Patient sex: M
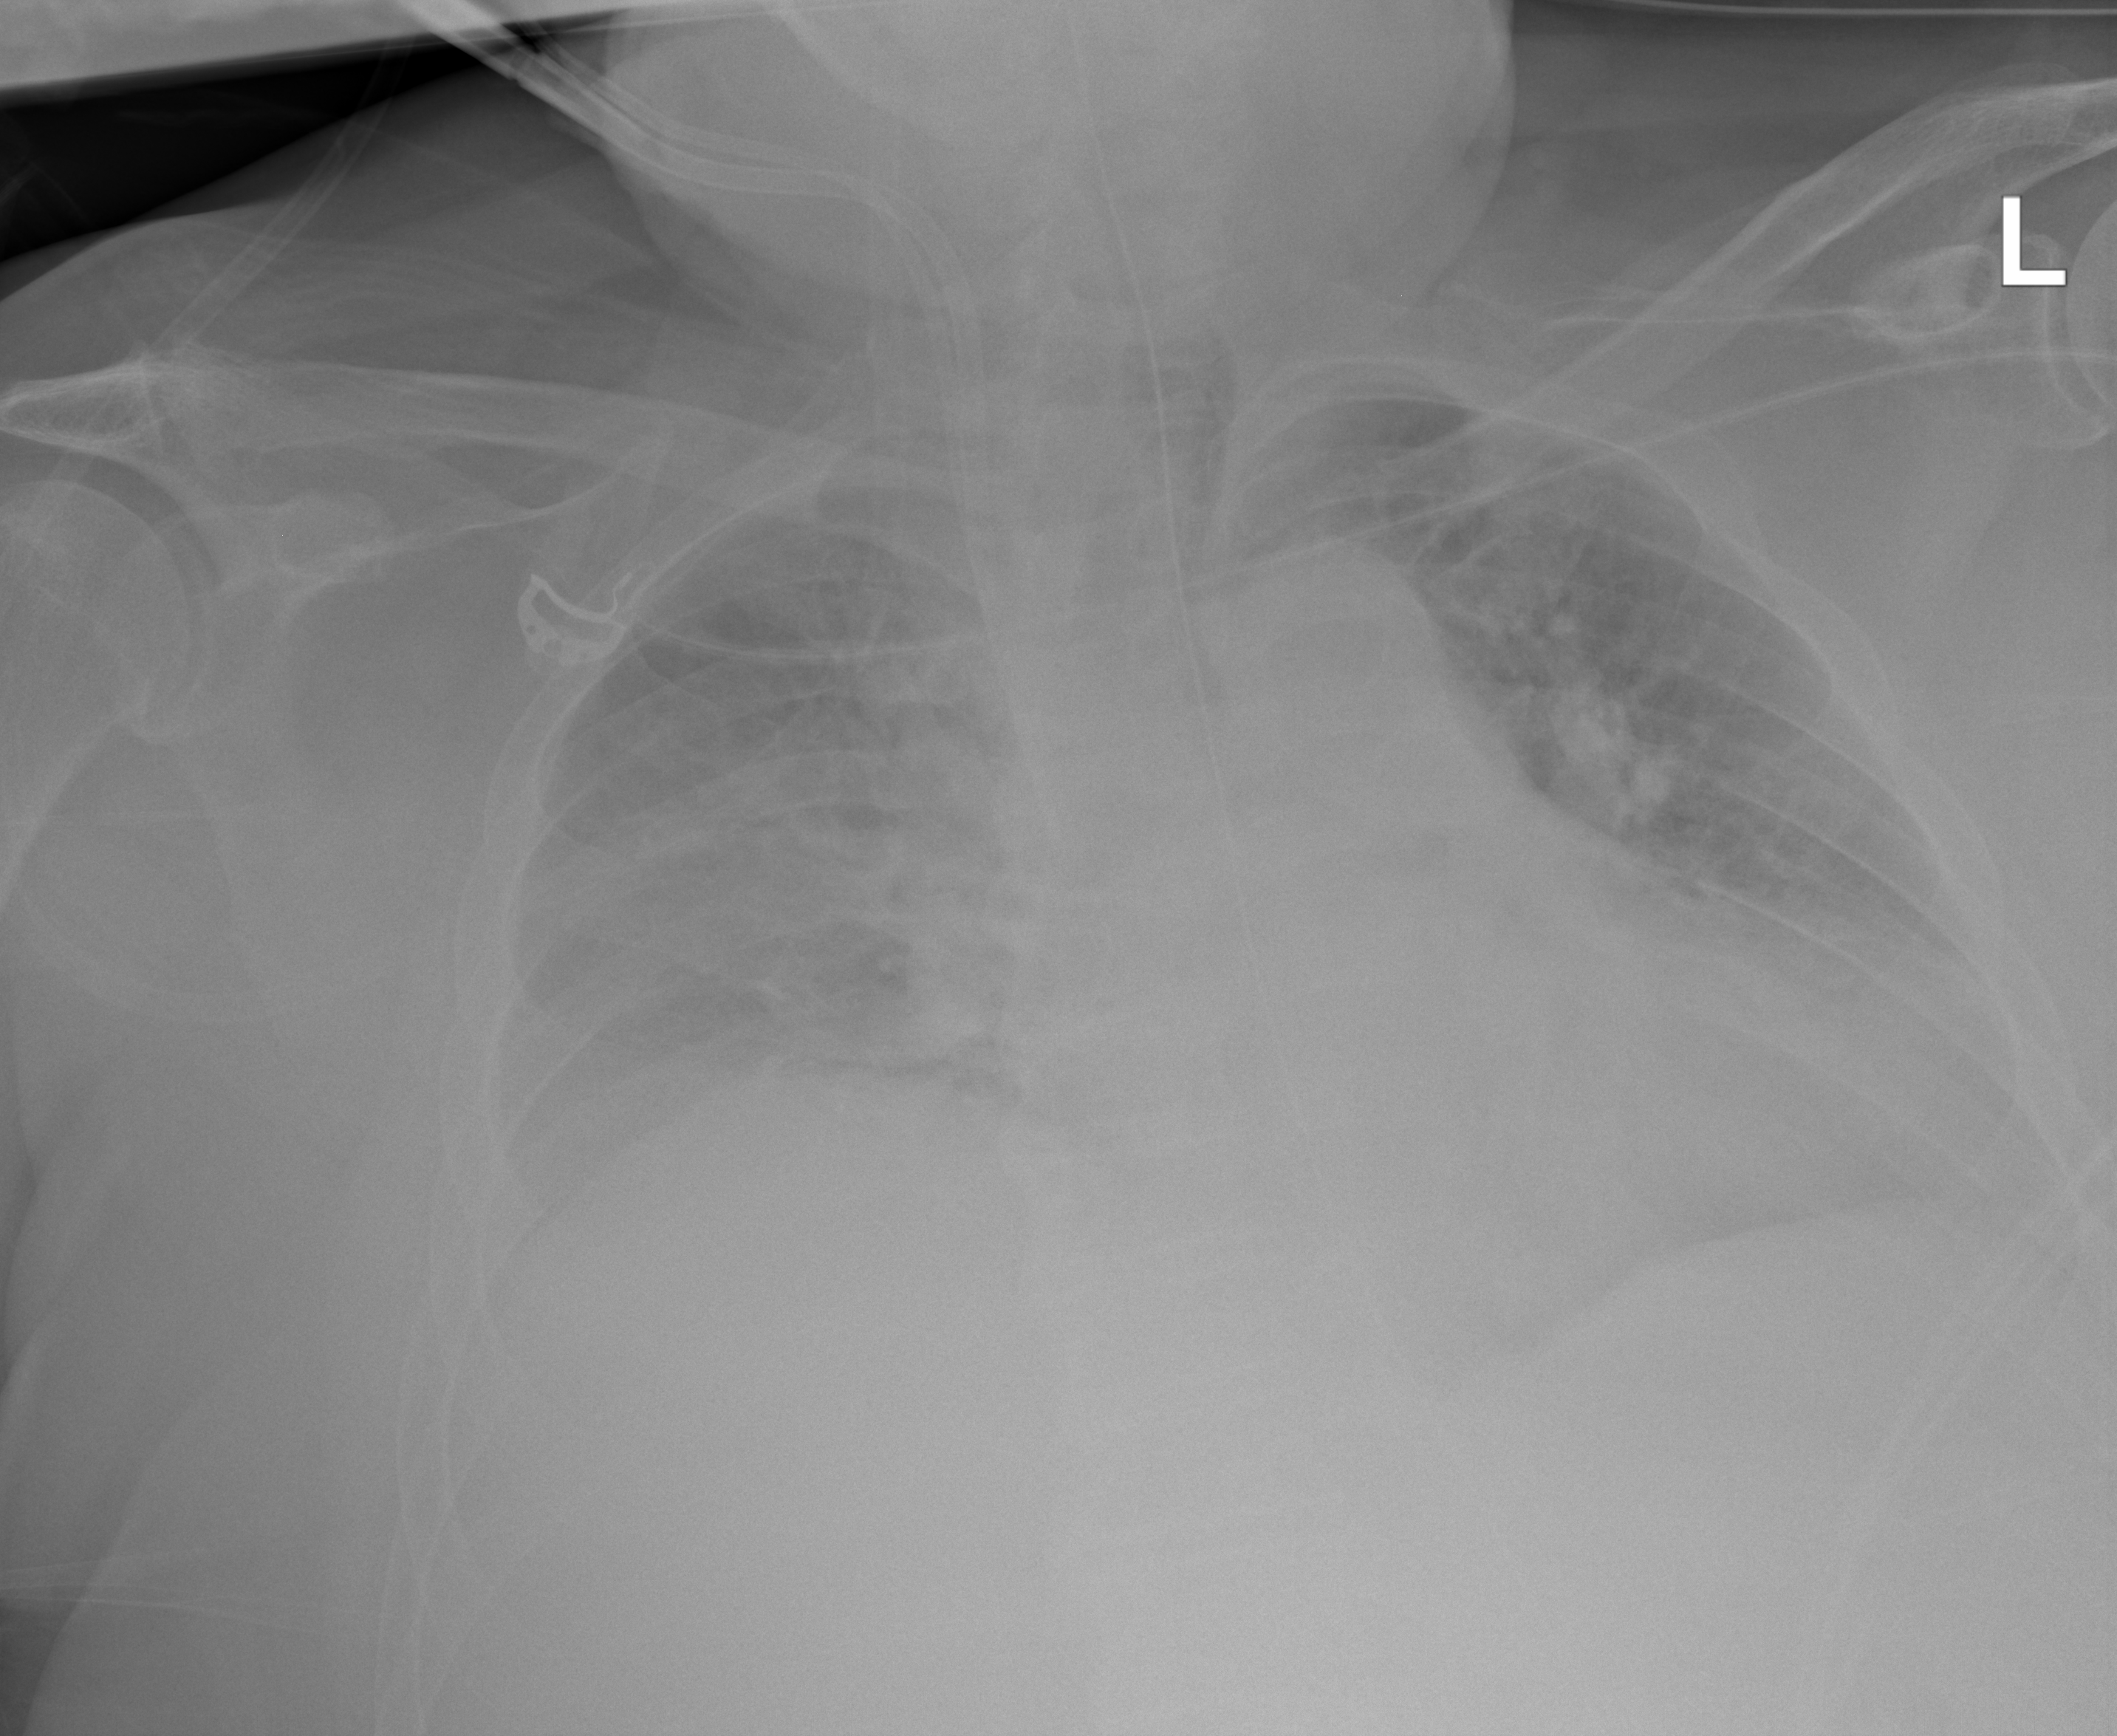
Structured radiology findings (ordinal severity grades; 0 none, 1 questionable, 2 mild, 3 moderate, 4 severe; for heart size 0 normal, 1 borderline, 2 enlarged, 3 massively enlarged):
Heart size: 1
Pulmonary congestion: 3
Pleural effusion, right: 3
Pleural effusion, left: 2
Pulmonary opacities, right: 2
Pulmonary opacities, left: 1
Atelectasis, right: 0
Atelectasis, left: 0